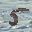
Label: 5